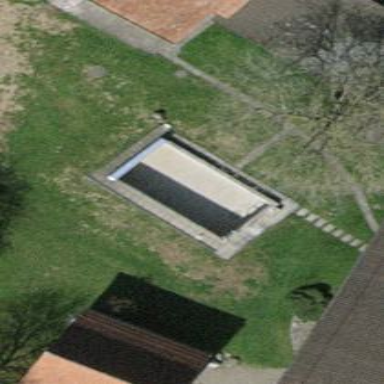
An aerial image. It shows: Swimming pool located in leisure land.